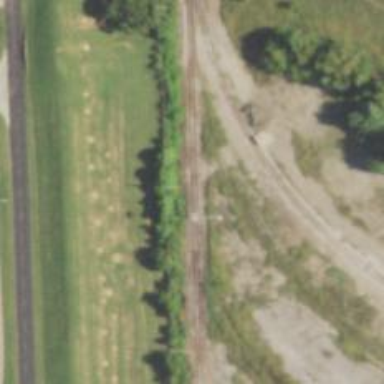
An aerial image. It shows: Abandoned railway.